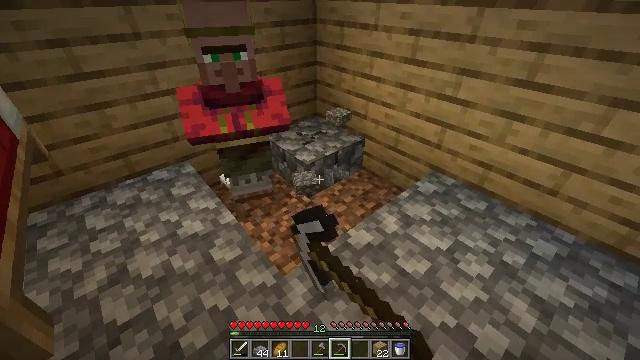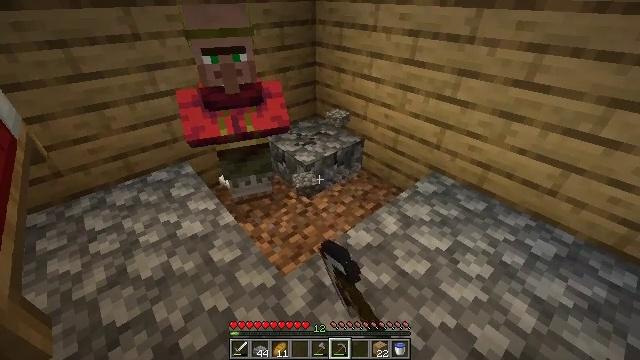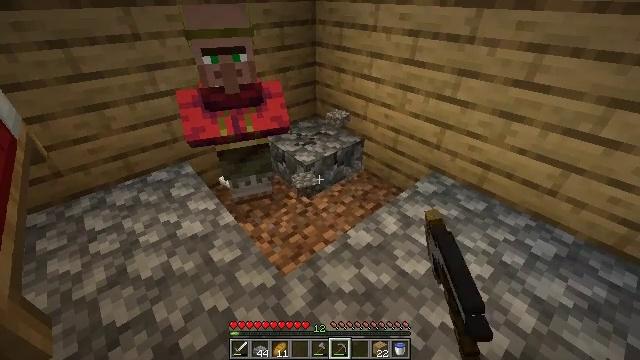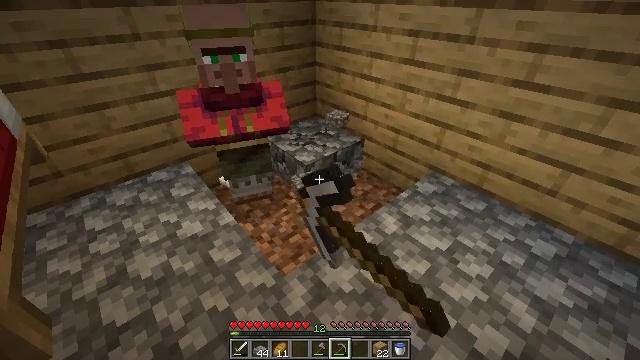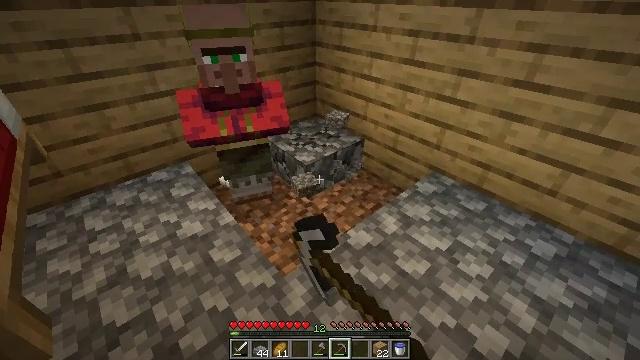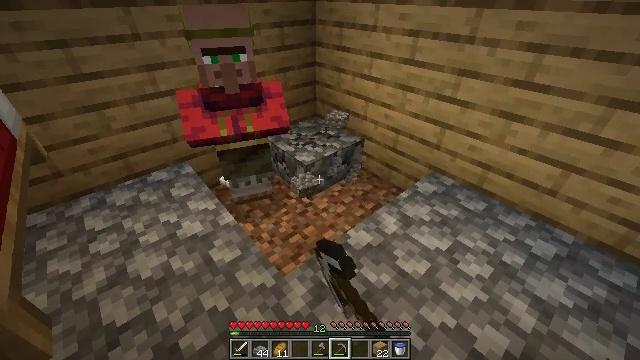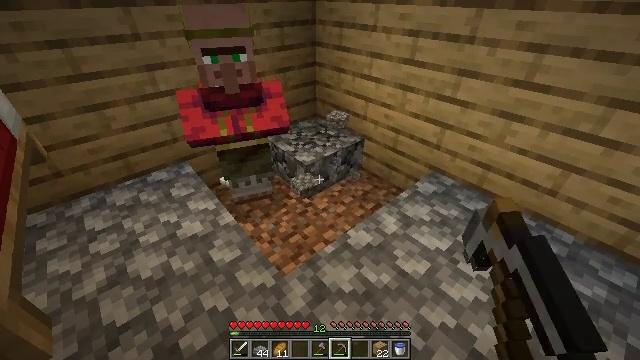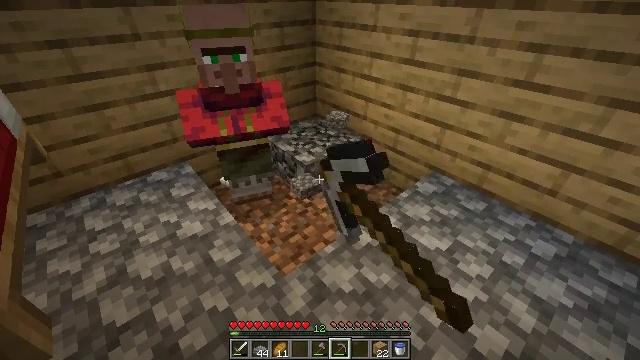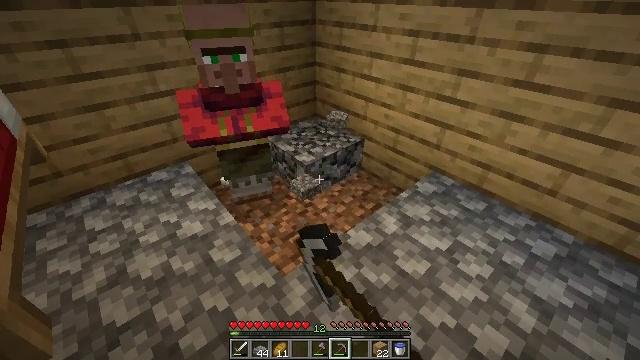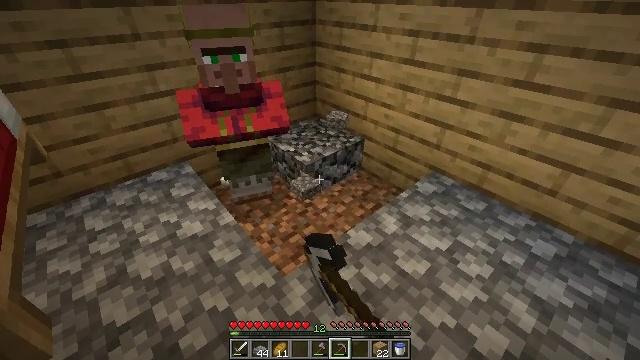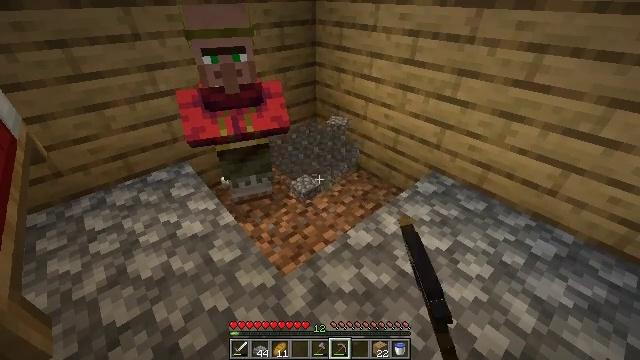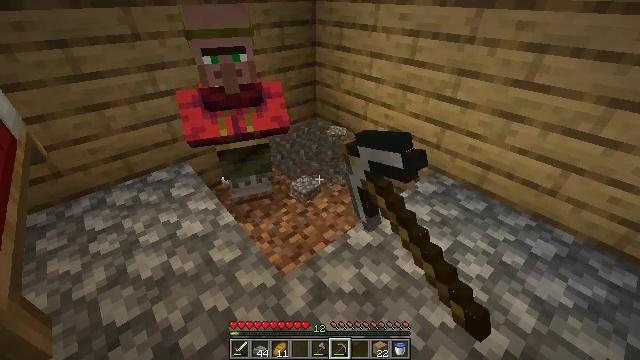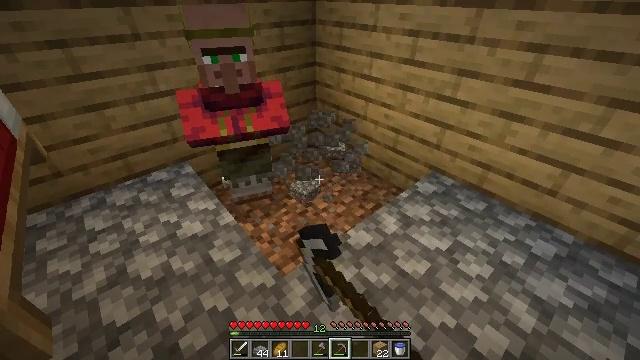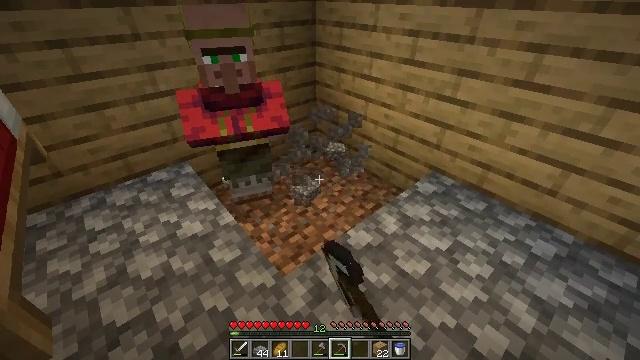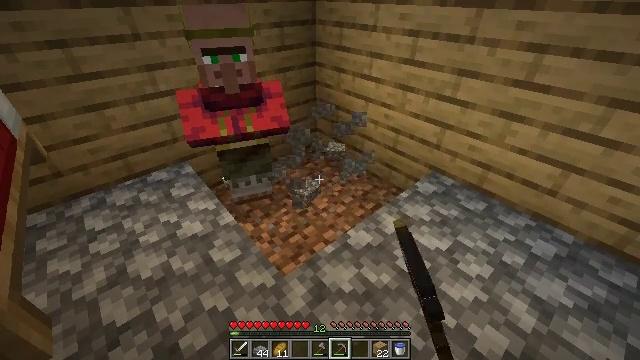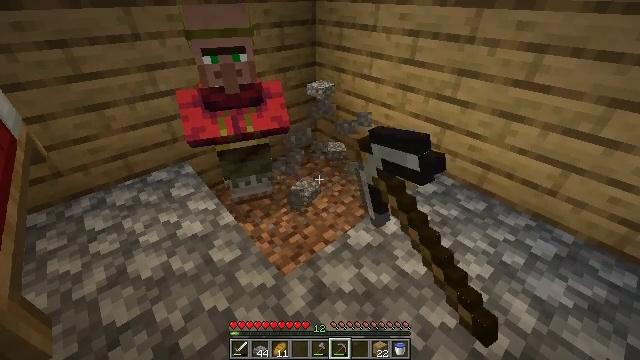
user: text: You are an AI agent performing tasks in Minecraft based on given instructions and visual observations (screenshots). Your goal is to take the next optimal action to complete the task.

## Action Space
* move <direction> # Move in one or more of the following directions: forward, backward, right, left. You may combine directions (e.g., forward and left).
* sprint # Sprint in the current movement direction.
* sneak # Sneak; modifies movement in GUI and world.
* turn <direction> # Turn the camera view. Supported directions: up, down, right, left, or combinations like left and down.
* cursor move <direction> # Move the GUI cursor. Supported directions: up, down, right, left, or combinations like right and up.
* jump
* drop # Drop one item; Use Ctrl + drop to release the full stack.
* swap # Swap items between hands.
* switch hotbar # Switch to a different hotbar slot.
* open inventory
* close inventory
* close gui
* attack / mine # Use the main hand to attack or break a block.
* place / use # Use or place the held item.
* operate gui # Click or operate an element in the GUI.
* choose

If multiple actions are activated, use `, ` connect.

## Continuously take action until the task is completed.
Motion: motion action
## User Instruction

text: Attack the cobblestone slab to gather it.
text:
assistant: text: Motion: attack / mine
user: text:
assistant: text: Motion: attack / mine
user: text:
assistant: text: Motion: attack / mine
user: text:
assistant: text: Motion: attack / mine
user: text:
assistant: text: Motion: attack / mine
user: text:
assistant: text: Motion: attack / mine
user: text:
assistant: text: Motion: attack / mine
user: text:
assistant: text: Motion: attack / mine
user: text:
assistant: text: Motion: attack / mine
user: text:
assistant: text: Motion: attack / mine
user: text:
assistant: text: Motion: attack / mine
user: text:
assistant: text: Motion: attack / mine
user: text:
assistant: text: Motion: attack / mine
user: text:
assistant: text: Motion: attack / mine
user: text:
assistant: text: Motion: attack / mine
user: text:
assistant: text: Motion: attack / mine
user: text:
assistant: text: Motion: no_op
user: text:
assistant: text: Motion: turn left
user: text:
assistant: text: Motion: turn left and down
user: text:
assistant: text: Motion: turn left and down
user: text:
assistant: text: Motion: turn left and down
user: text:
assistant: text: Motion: turn left
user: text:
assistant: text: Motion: turn left
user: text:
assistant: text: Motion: turn left
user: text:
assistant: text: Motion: no_op
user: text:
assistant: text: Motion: no_op
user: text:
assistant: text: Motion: no_op
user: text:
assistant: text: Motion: turn right
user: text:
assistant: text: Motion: no_op
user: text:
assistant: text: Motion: turn right and down